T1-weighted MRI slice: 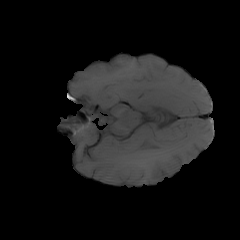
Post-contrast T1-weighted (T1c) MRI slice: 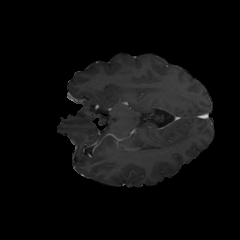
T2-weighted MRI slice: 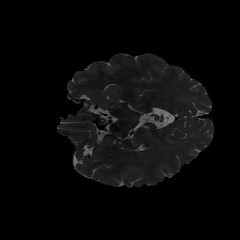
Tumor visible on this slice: no